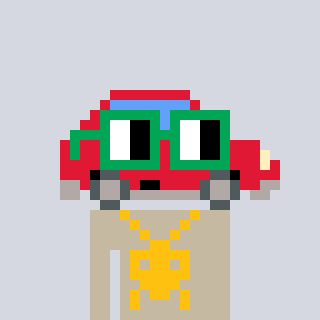
a pixel art character with square green glasses, a car-shaped head and a bege-colored body on a cool background